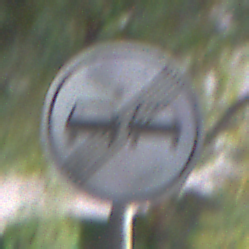
Verkehrszeichen: EndeUeberholverbot
Umgebung: Outdoor, Suburban
Tageszeit: Night
Wetter: PartlyCloudy
Licht: Artificial
Jahreszeit: NotSpecified
Kontrast: HighContrast